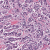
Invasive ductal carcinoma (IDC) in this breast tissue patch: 1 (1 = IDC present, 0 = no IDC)